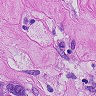
Metastatic tissue present: yes